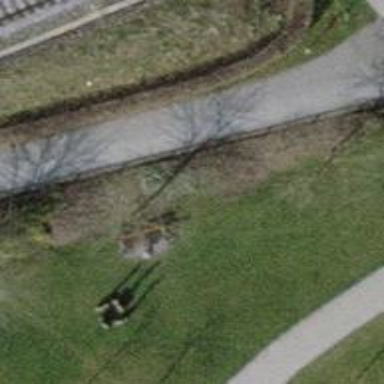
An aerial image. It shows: Brown bench.